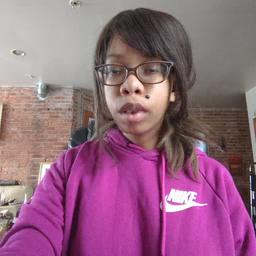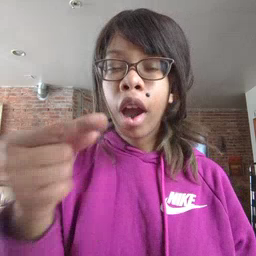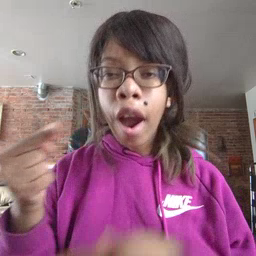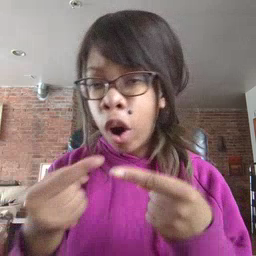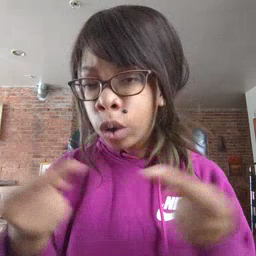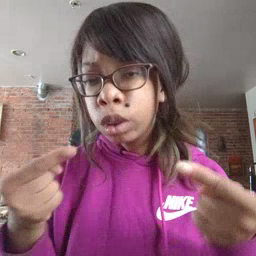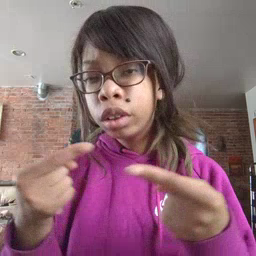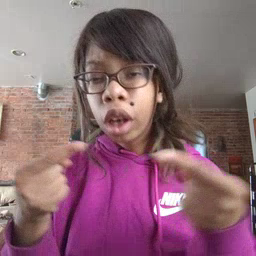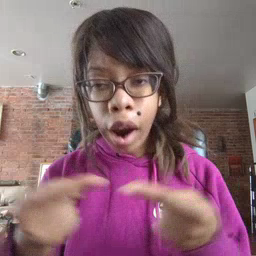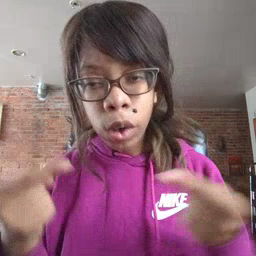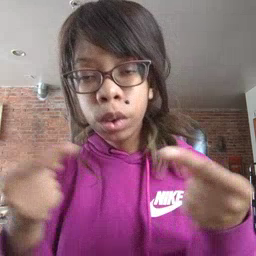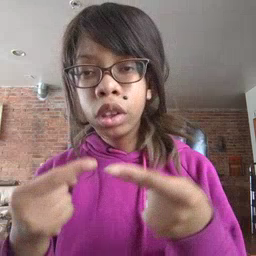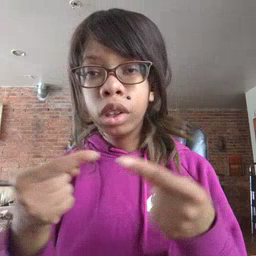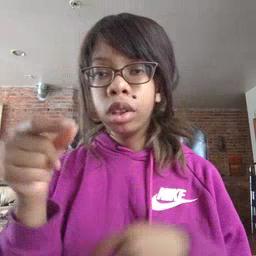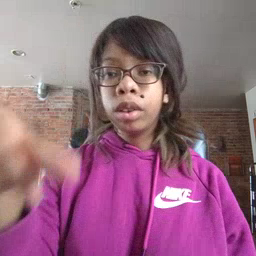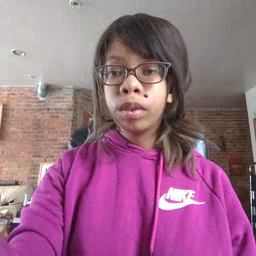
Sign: owie